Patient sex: F
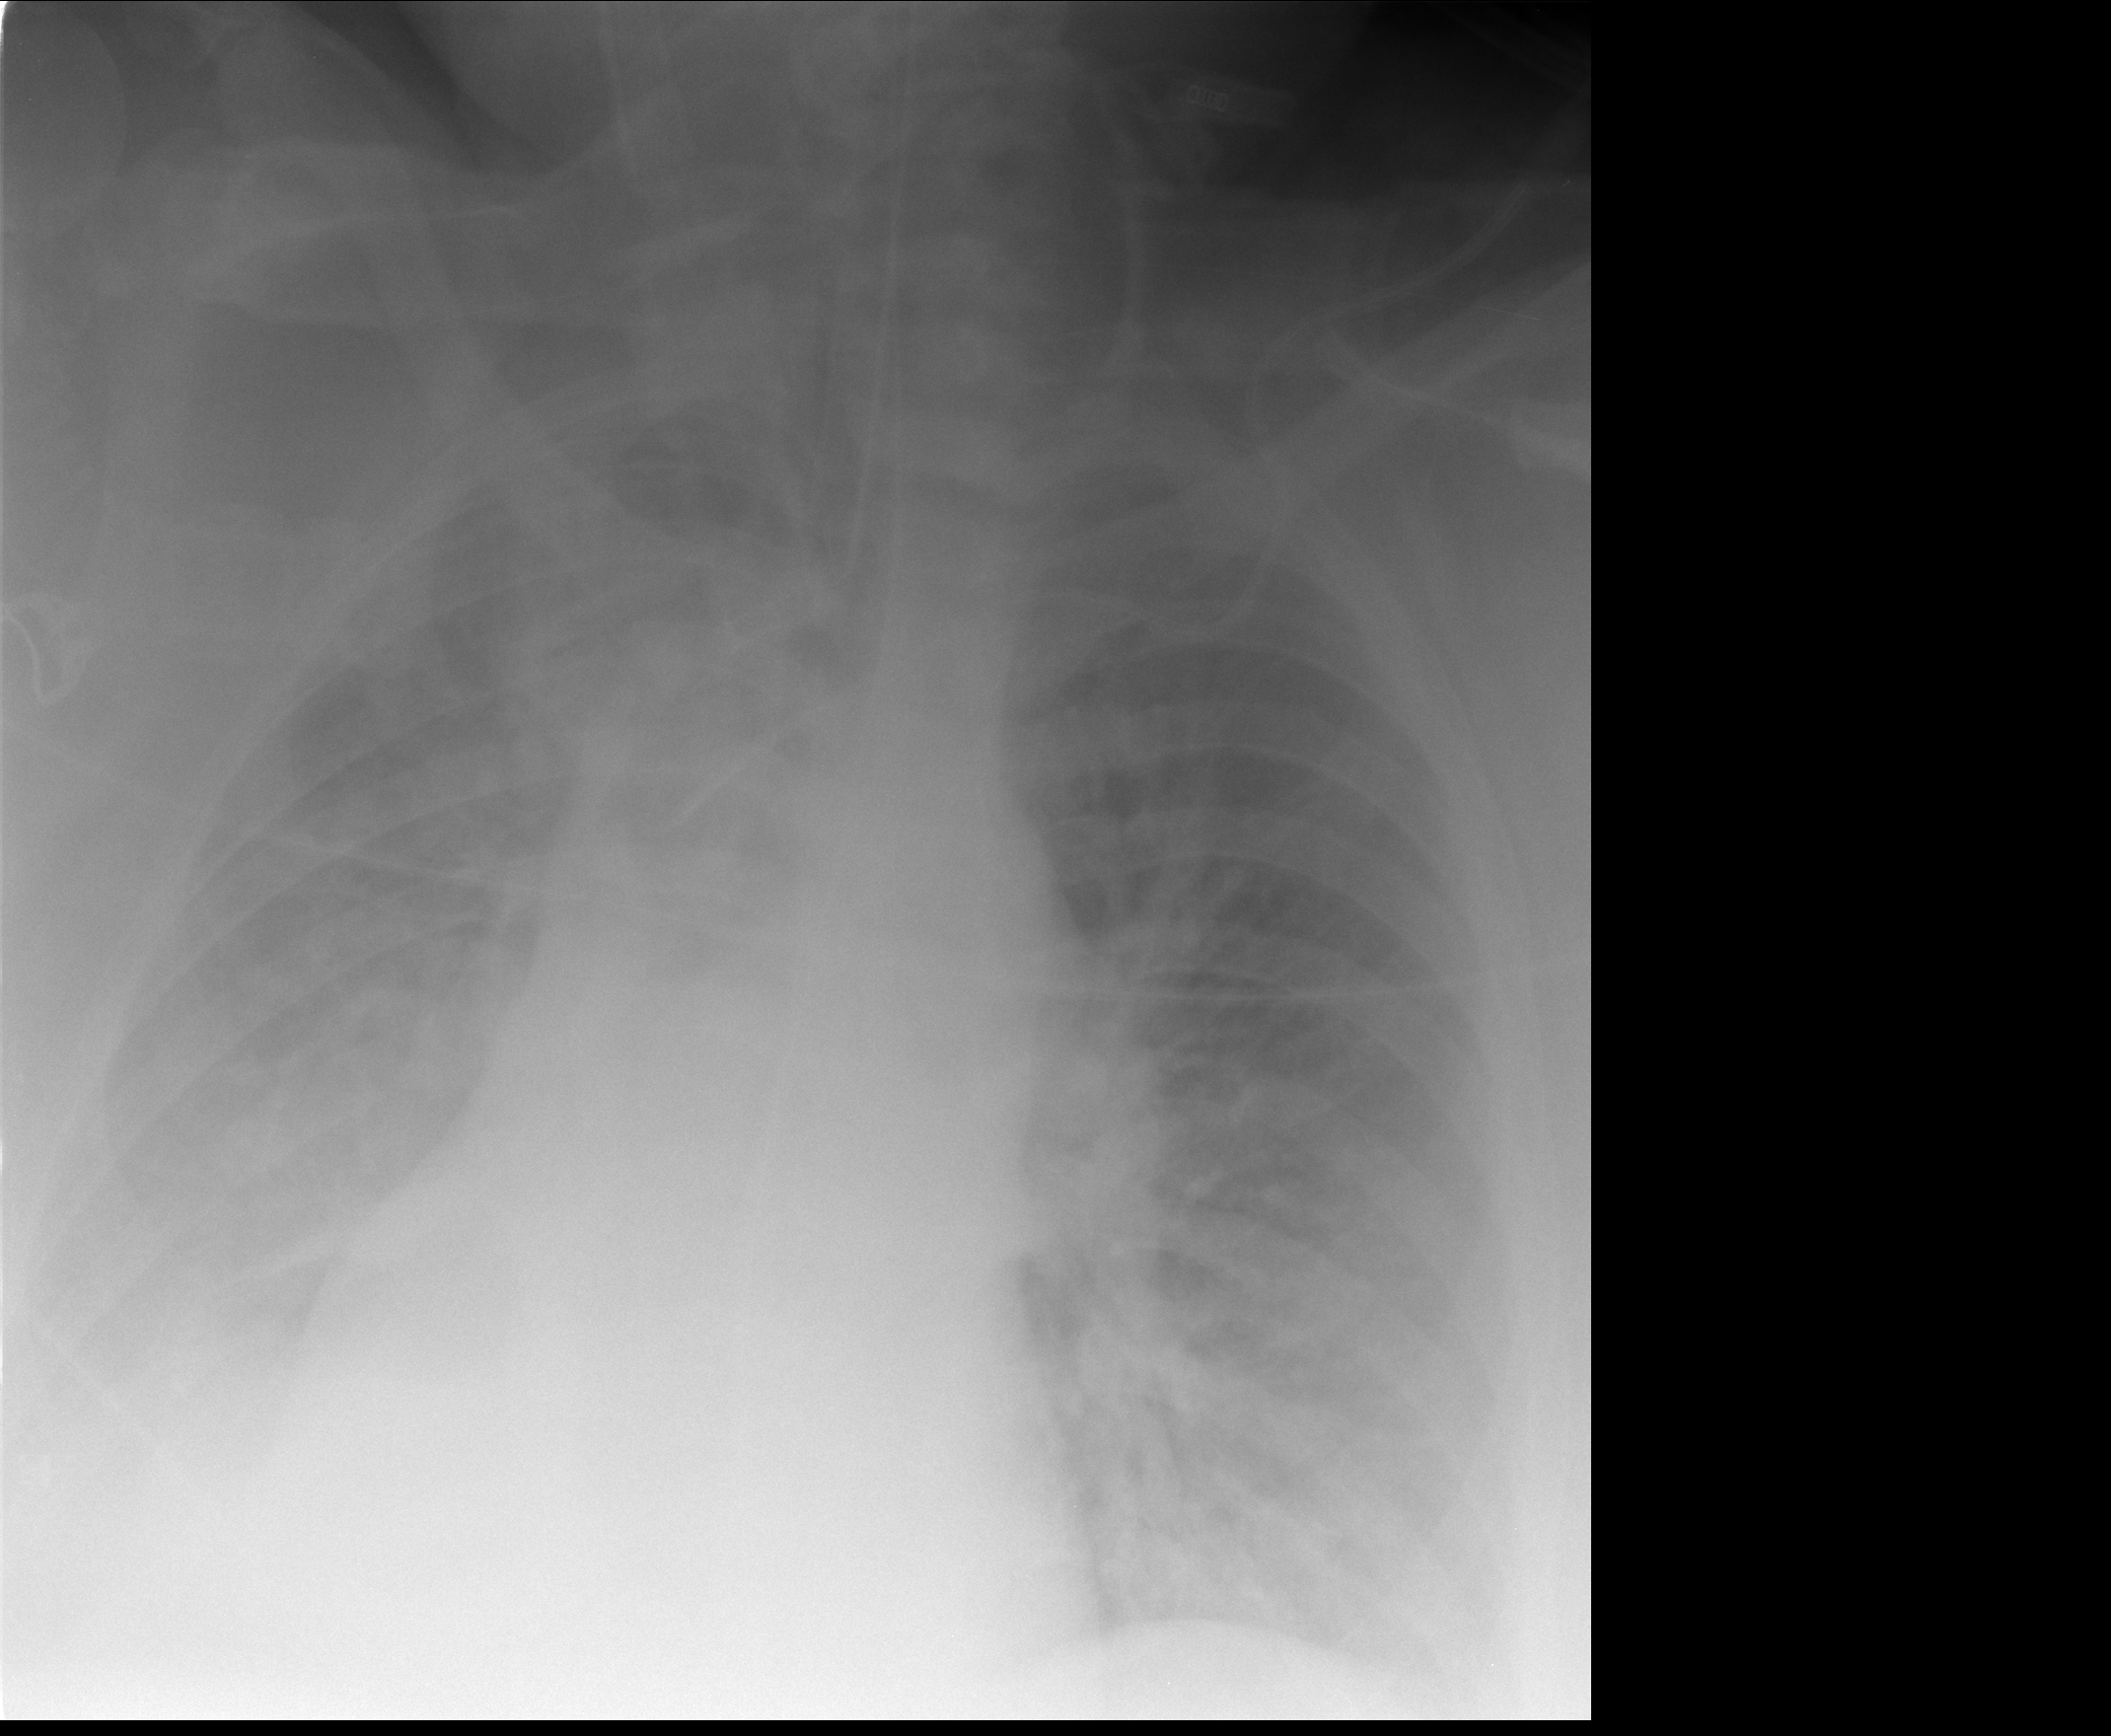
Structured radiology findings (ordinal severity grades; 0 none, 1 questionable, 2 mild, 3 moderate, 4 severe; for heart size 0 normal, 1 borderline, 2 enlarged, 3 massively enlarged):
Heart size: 1
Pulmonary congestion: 2
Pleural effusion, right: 3
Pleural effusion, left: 2
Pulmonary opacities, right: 2
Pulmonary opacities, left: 2
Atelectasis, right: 2
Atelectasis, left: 2